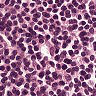
Metastatic tissue present: no